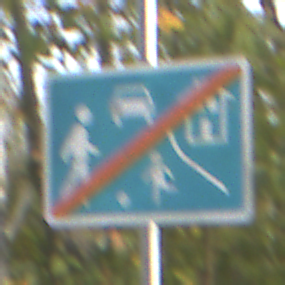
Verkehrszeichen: EndeVerkehrsberuhigterBereich
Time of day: MorningAfternoon
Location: Outdoor (Urban)
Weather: PartlyCloudy
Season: NotSpecified
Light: Natural